Question: I am trying to generate a pie chart with Zingchart library. The thing is if I have long labels the pieces of the pie chart become very small. I do not mind placing this information to the legend in case it is the only solution, but how then I can force the library to not display these labels near the chart pieces?

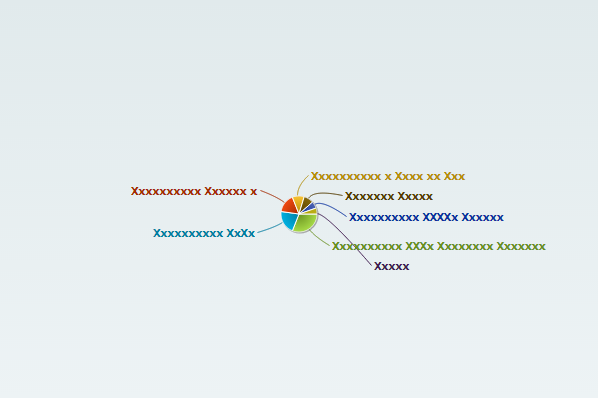
Answer: There's a couple ways you can approach this. To remove the labels on each of the chart pieces, you can set the 'value-box' object to have a property of 'visible : false'.
Demo : <URL>
Another suggestion would be to break up long lines of text with newlines
to shorten the width of each label.
Demo : <URL>
I'm on the ZingChart team, so feel free to reach out to us with any other questions.